Question: I am trying to compile a very simple OpenCV (2.4.9) program in Visual Studio 2010 just to check whether opencv libraries have been linked properly. Here is the program code I am trying to run.
'''
#include "stdafx.h"
#include <stdio.h>
#include <opencv2/opencv.hpp>
using namespace cv;
int main(int argc, char** argv )
{
Mat image;
image = imread( "MyPic.jpg", 1 );
if ( !image.data )
{
printf("No image data
");
return -1;
}
namedWindow("Display Image", CV_WINDOW_AUTOSIZE );
imshow("Display Image", image);
waitKey(0);
return 0;
}
'''
But when I press the build button, the compilation fails and shows the following error.
> 1>LINK : fatal error LNK1104: cannot open file 'opencv_gpu249.lib'
What the problem could be? How to solve it?

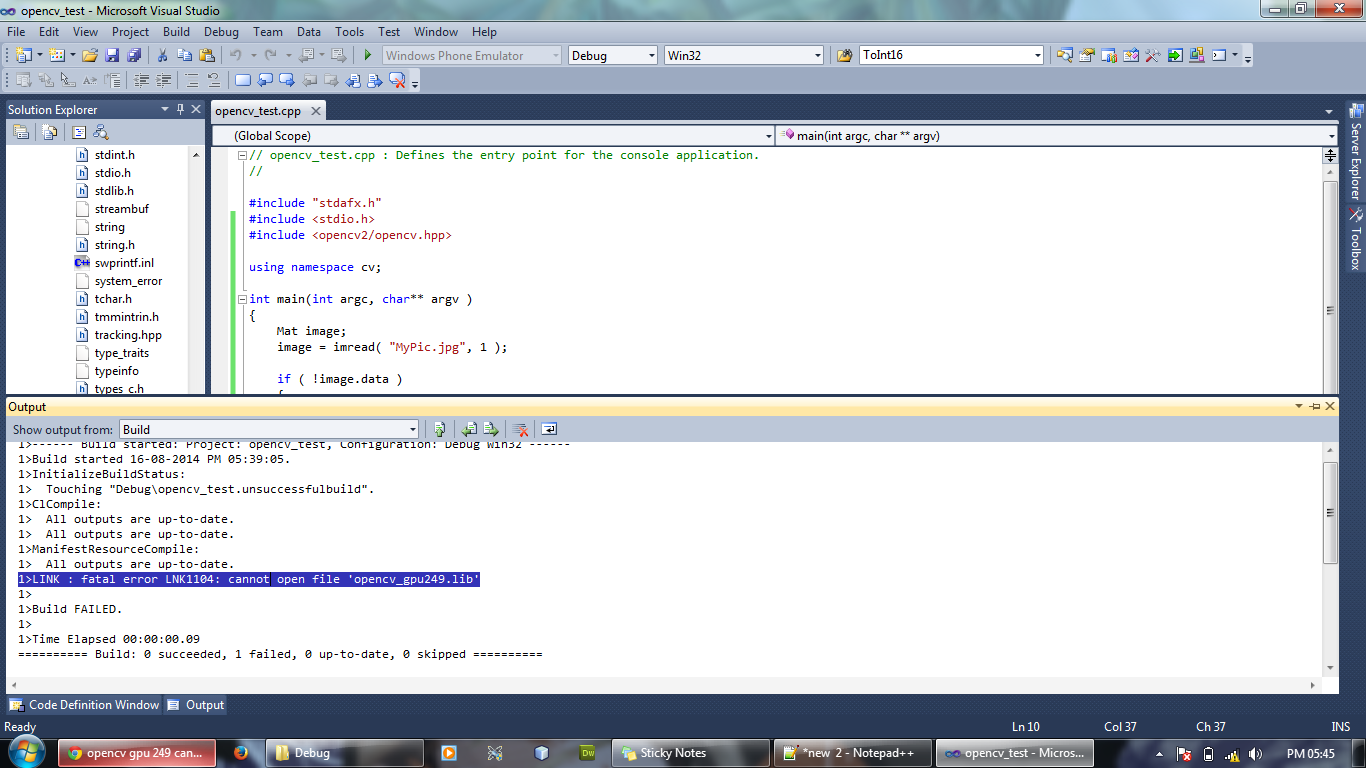
Answer: You need to add the OpenCV library path to the Visual Studio's :
'''
OpenCV-2.4.9-Pathuild+c10\lib
'''
or for 64bits
'''
OpenCV-2.4.9-Pathuilddc10\lib
'''